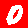
Digit: 0